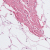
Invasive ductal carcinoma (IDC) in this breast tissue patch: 0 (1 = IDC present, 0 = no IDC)